I will show an image sequence of human cooking. I have annotated the images with numbered circles. Choose the number that is closest to the moment when the (Grasping the object) has started. You are a five-time world champion in this game. Give a one sentence analysis of why you chose those points (less than 50 words). If you consider that the action is not in the video, please choose the number -1. Provide your answer at the end in a json file of this format: {"points": []}
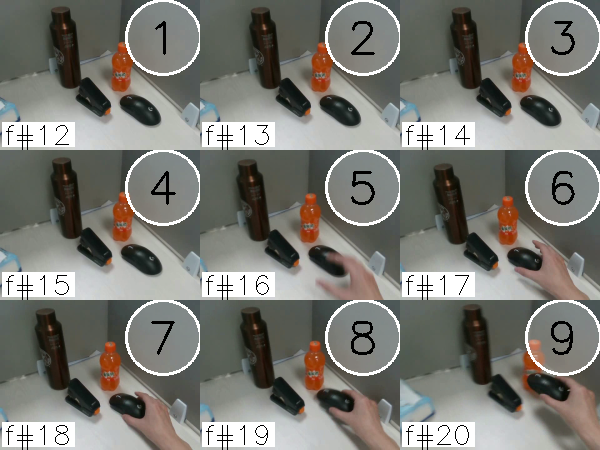
Frame 7 shows the clearest moment of hand-object contact.
{"points": [7]}